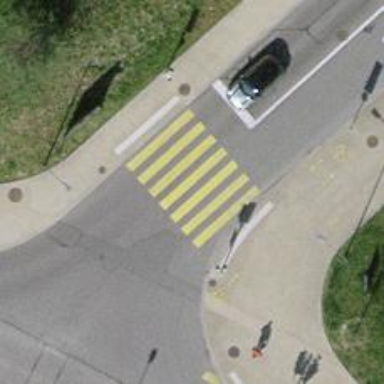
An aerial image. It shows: Crossing with traffic signals.